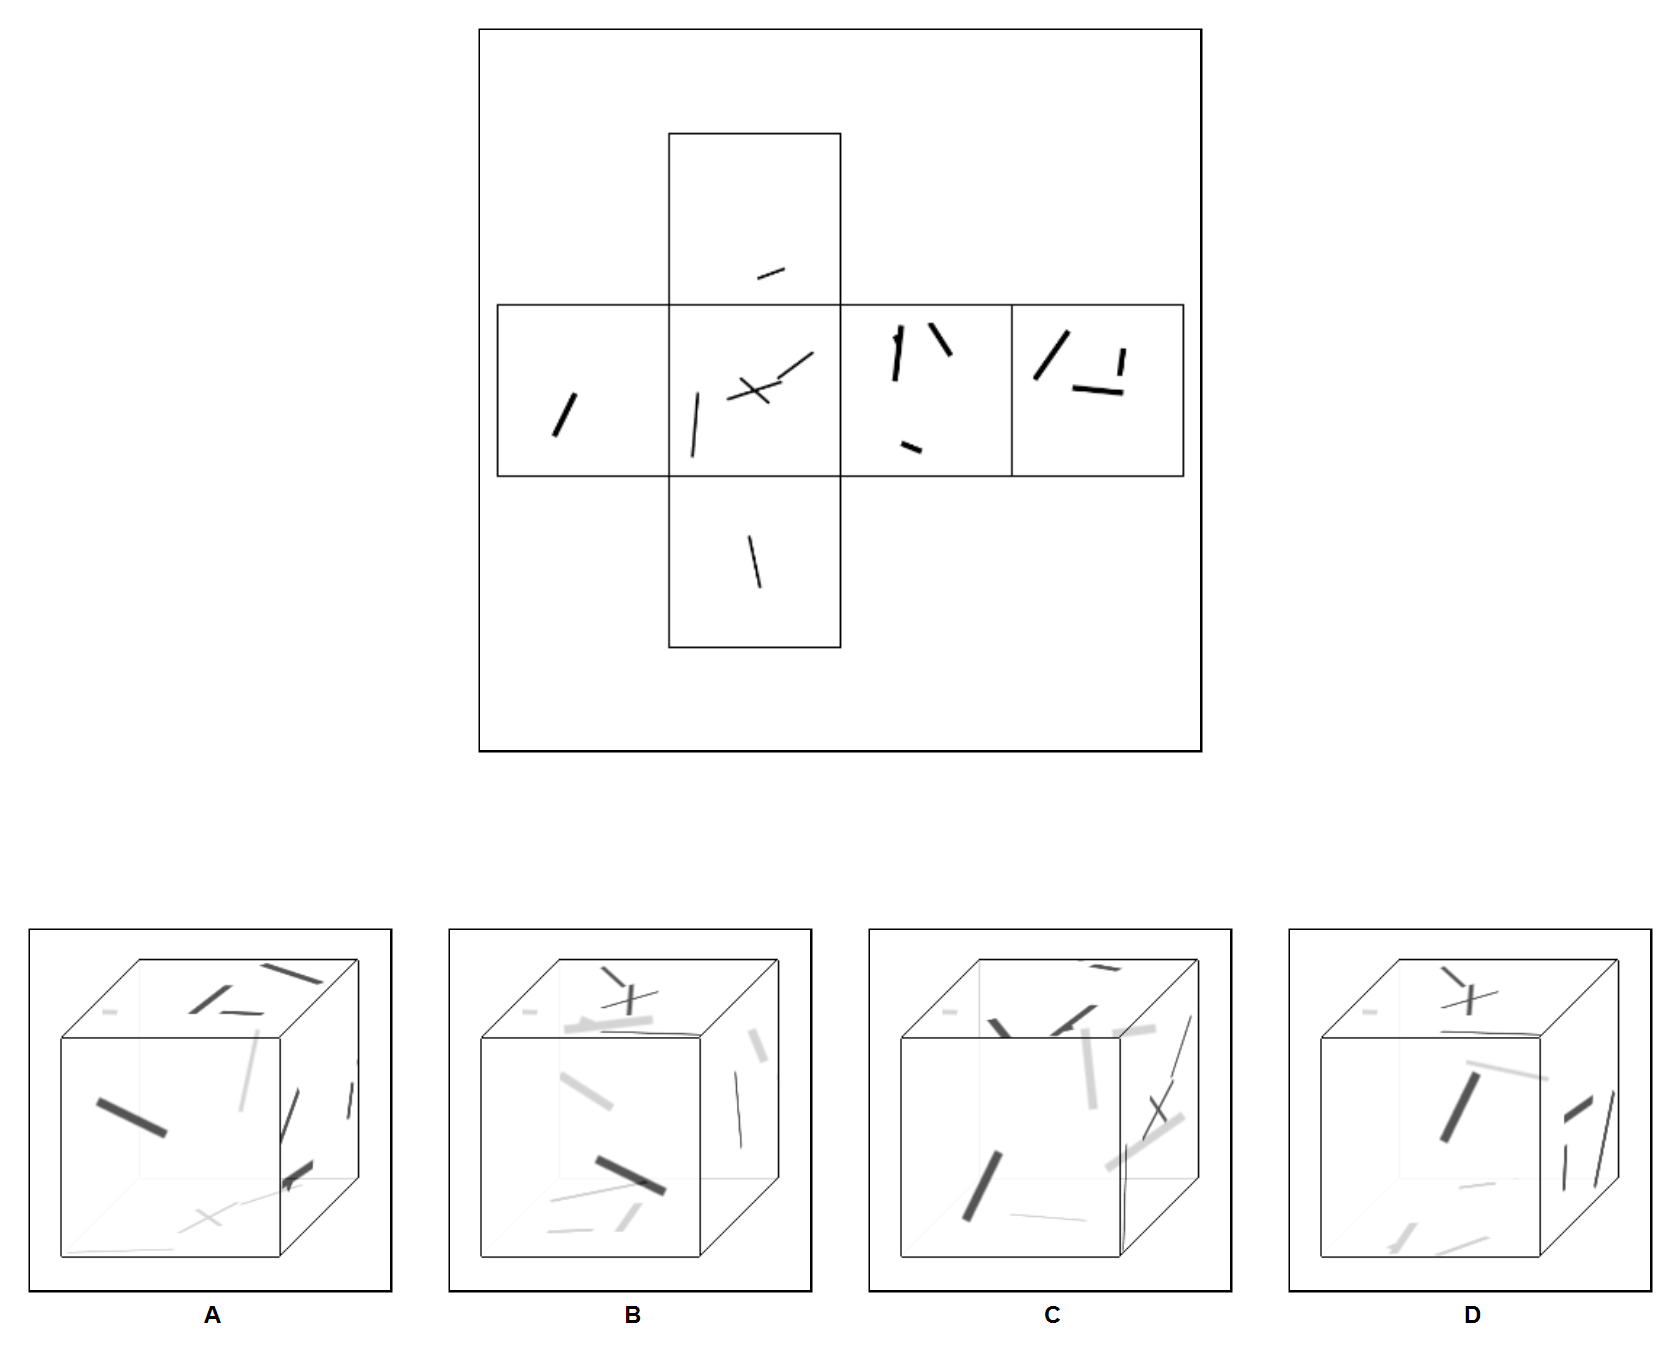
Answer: B